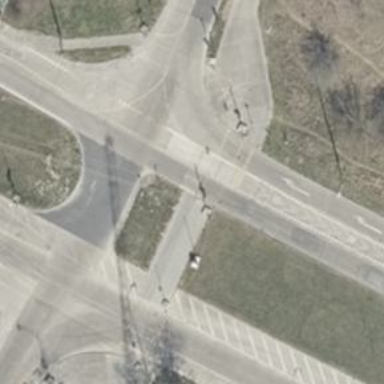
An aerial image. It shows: Road with traffic signals.